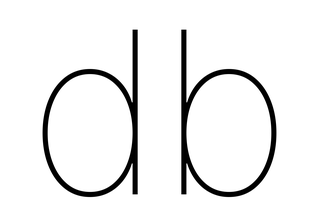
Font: Inter_Thin